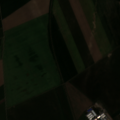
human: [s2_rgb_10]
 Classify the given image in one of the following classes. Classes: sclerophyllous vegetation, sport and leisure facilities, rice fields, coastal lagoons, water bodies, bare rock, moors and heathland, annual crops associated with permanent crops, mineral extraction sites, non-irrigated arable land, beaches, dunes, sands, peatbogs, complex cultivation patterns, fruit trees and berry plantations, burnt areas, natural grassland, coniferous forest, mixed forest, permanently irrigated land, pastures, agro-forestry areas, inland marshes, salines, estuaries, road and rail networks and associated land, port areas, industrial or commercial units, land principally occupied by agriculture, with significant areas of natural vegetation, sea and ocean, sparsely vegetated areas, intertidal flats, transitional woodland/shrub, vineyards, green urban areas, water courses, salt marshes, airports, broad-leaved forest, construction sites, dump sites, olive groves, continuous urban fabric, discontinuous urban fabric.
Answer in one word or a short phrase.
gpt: discontinuous urban fabric, non-irrigated arable land, transitional woodland/shrub